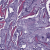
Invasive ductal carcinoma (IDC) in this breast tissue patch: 1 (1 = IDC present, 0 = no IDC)